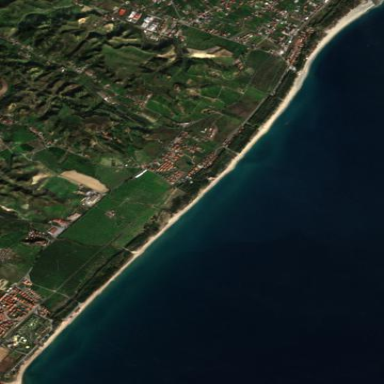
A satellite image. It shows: Beautiful beach with sandy landcover.